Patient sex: M
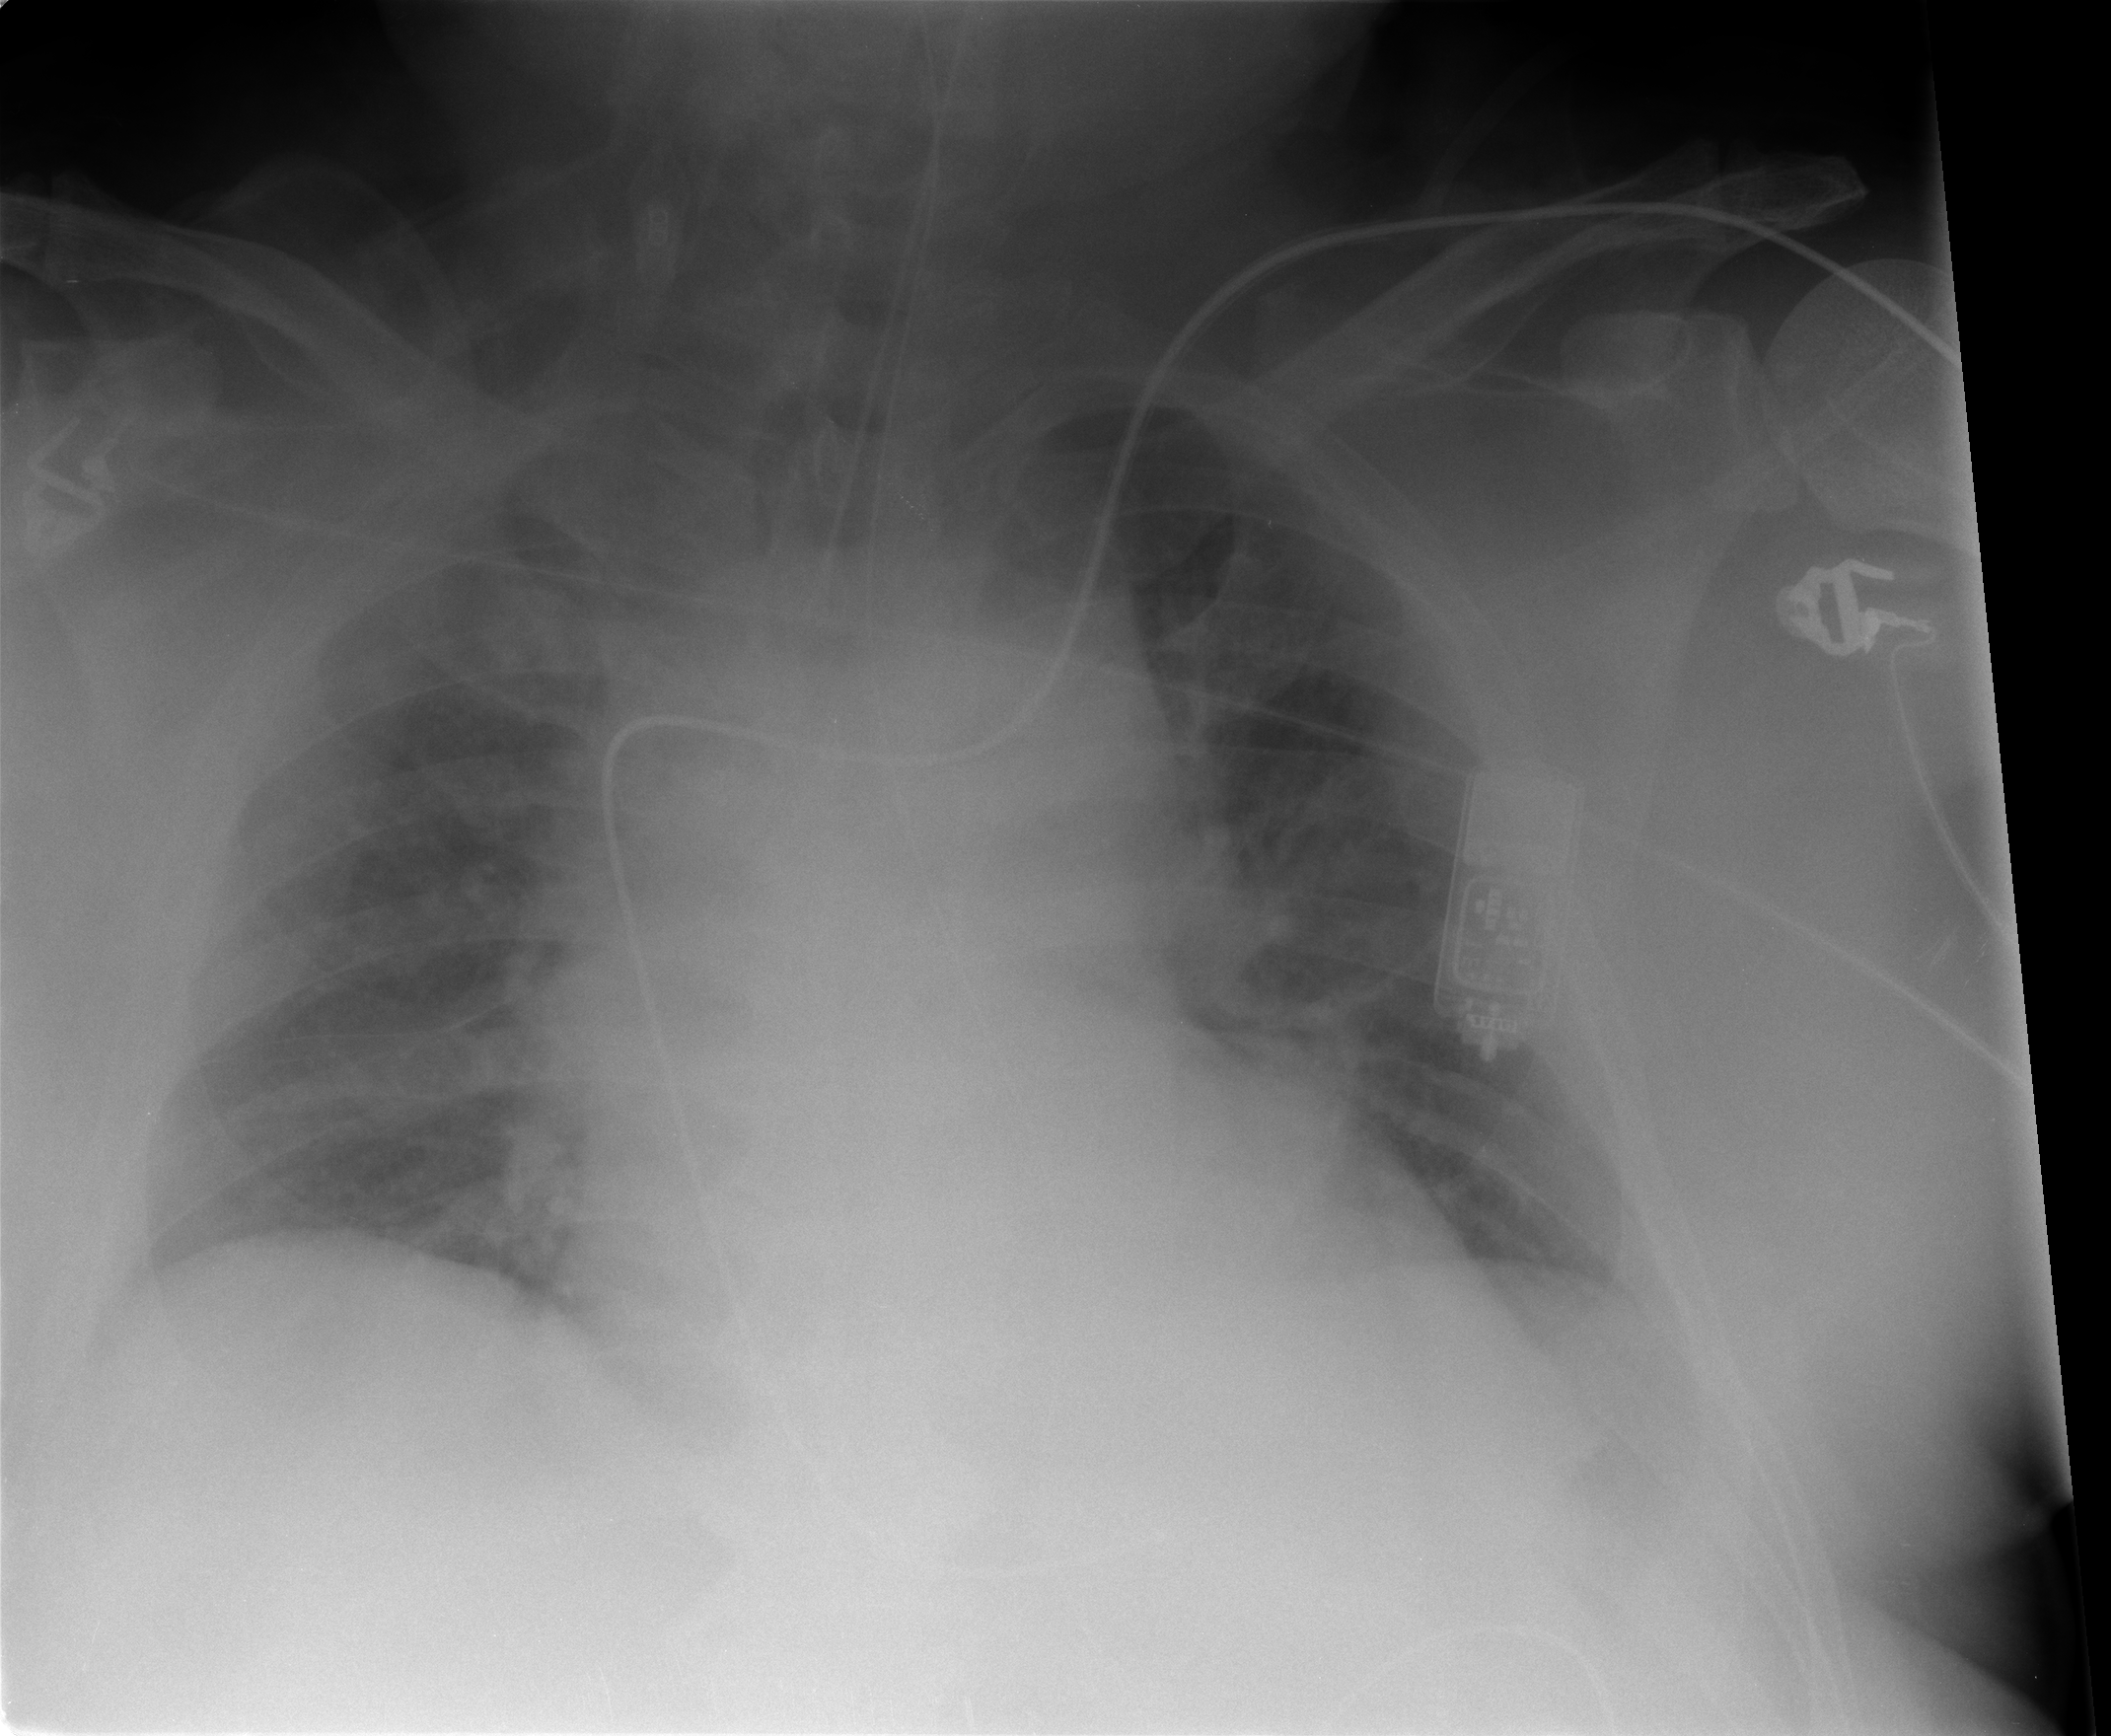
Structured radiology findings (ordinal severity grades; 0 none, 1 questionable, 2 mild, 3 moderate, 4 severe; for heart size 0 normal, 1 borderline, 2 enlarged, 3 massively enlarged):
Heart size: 2
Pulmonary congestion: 2
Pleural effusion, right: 0
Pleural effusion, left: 0
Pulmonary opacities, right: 2
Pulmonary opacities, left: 0
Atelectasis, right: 2
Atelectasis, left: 2